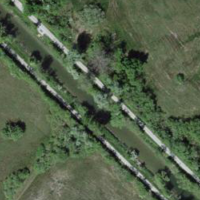
EUNIS habitat code: 16
Species observed at this site:
Fulica atra
Rhamnus cathartica
Gallinula chloropus